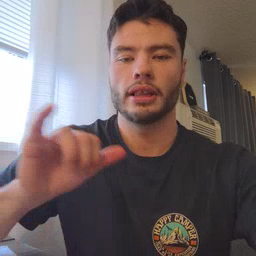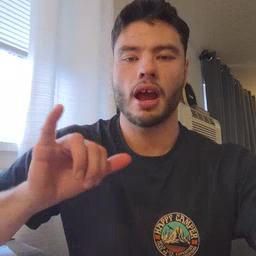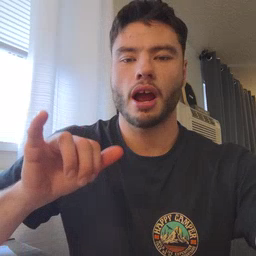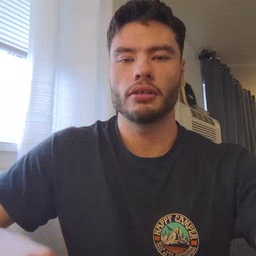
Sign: like